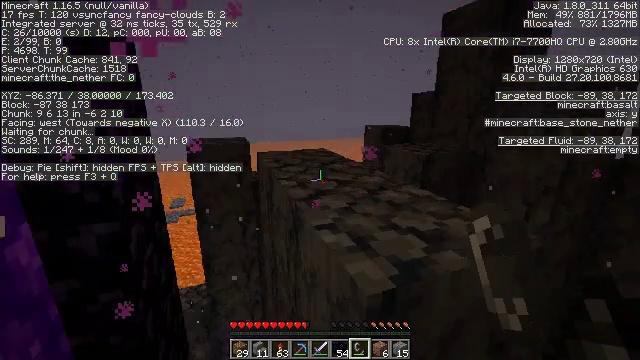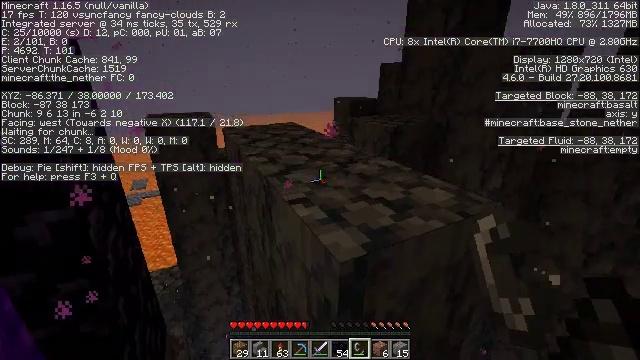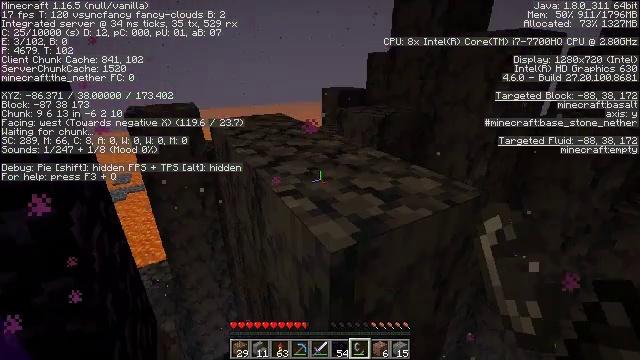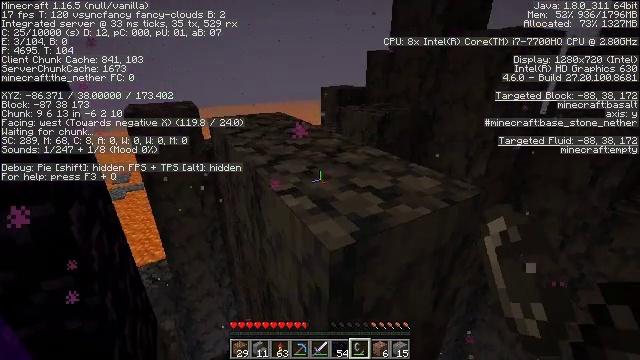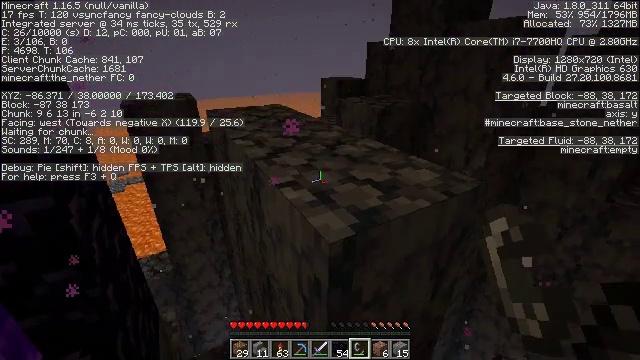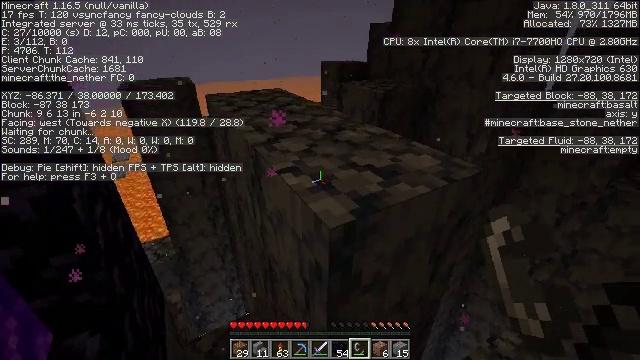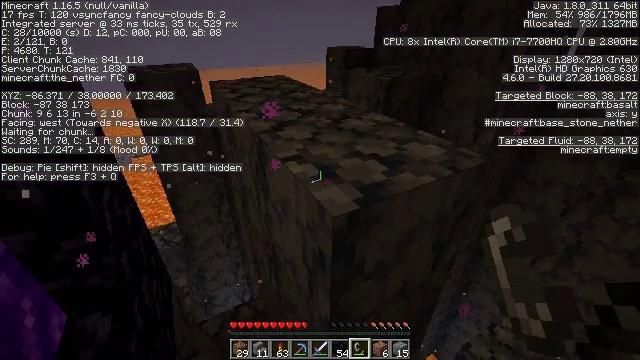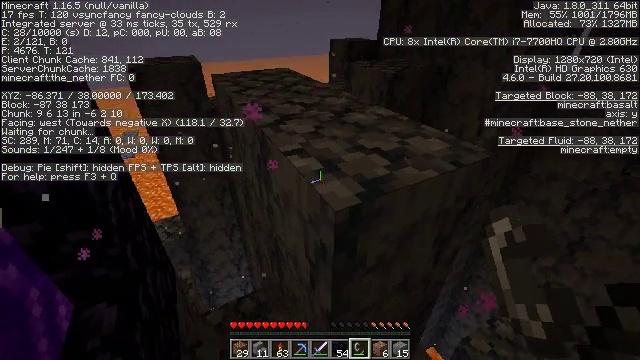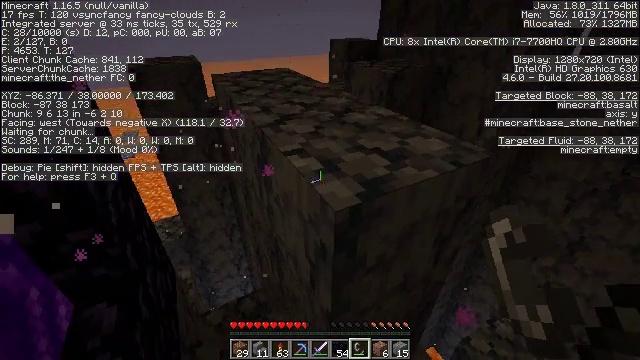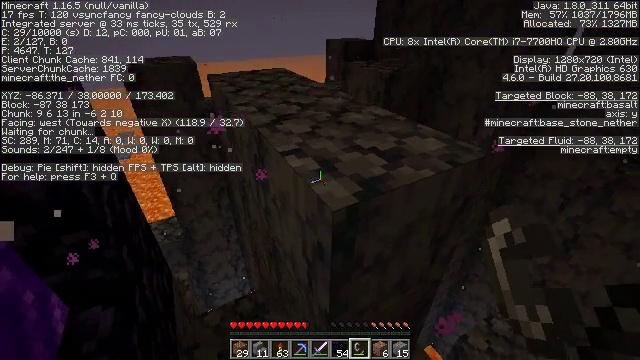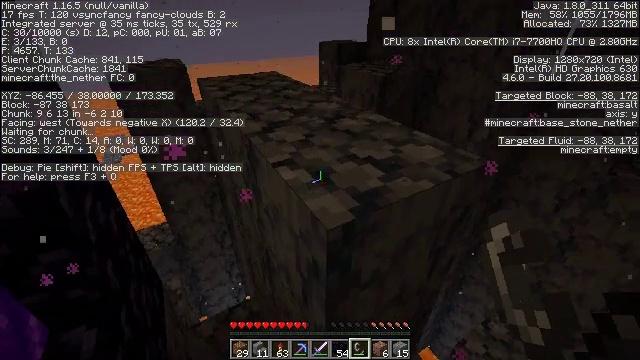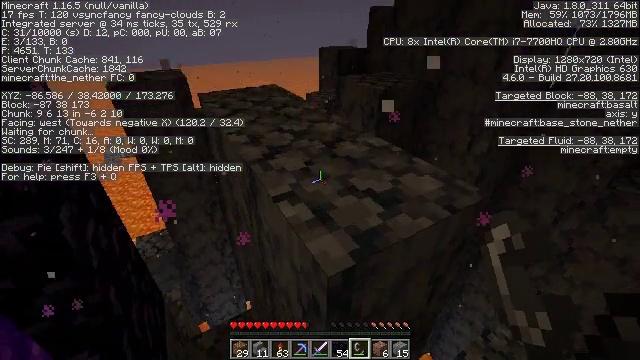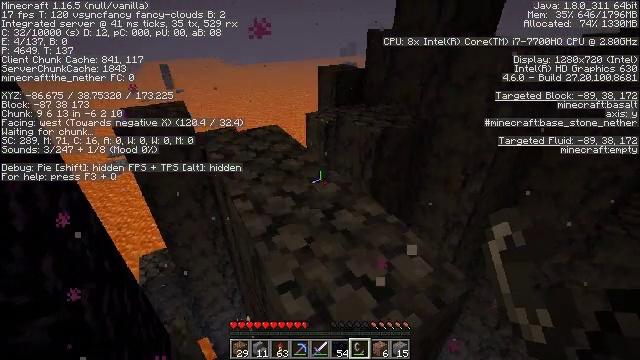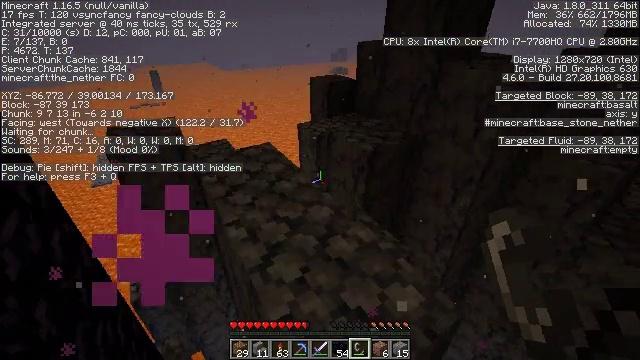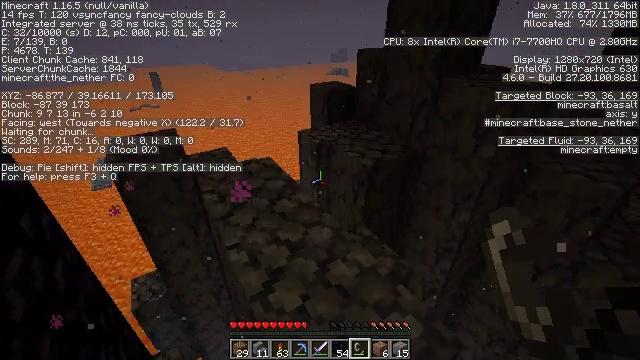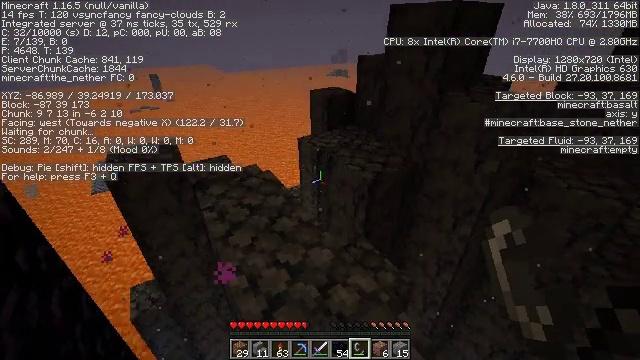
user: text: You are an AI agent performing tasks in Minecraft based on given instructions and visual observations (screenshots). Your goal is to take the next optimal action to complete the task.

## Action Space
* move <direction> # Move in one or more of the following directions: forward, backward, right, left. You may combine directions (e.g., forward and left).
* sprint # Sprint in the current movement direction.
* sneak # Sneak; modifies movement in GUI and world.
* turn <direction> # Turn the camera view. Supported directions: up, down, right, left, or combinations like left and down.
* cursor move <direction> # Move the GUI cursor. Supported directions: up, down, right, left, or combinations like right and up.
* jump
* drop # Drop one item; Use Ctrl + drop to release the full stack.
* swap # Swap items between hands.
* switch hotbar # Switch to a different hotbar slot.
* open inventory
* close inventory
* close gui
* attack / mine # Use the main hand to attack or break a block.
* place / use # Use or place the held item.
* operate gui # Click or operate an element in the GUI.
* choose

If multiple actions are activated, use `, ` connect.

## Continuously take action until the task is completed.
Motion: motion action
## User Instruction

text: Defeat a magma cube.
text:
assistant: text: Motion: turn right and down
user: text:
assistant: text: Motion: turn right and down
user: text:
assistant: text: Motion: no_op
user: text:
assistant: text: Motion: turn down
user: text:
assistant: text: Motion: turn down
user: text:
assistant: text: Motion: turn left and down
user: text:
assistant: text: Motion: turn down
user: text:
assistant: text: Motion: no_op
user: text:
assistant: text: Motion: no_op
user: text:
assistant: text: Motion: move forward, turn right
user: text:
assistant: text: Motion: move forward, jump
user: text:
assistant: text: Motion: move forward, jump
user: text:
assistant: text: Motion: move forward, turn right, jump
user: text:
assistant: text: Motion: move forward
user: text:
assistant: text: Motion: move forward
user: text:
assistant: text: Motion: move forward, turn right
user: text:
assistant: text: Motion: move forward, turn right
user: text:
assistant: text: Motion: move forward
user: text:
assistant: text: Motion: no_op
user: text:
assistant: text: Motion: no_op
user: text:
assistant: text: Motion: turn left
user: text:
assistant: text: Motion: turn left and up
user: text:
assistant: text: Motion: turn left and up
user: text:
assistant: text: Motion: turn left and up
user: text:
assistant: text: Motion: turn left and up
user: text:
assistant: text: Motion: turn left
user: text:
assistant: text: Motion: turn left
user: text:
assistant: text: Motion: turn left
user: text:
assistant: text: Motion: turn left and up
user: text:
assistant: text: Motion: turn left and up